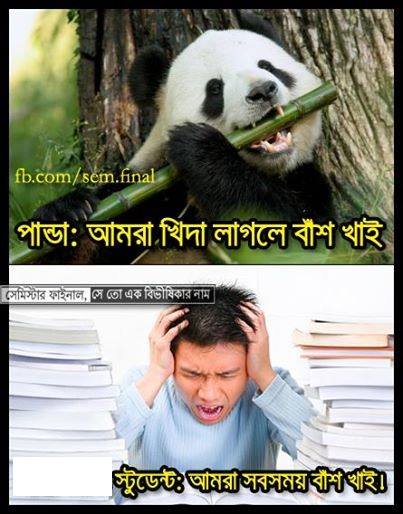
Caption: পান্ডা: আমরা খিদা লাগলে বাঁশ খাই স্টুডেন্ট: আমরা সবসময় বাঁশ খাই!
Label: hate